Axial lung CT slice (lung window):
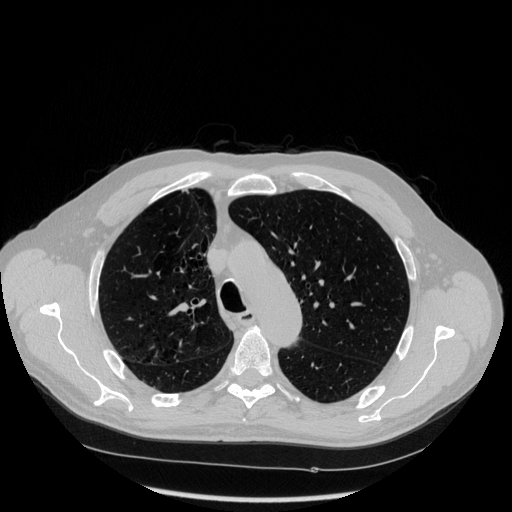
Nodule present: no